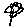
Label: flower